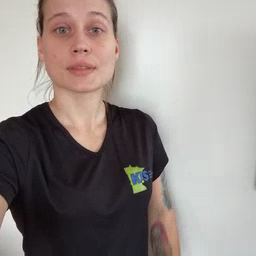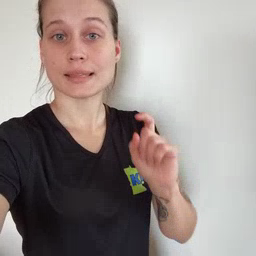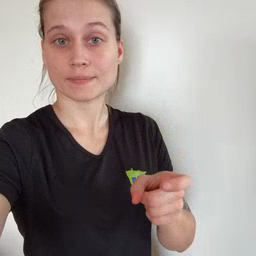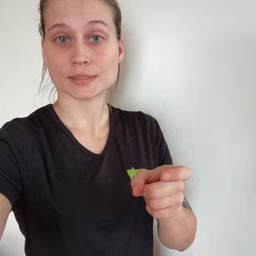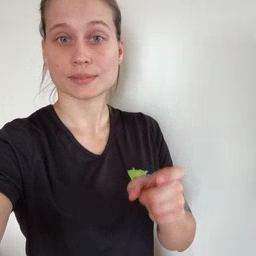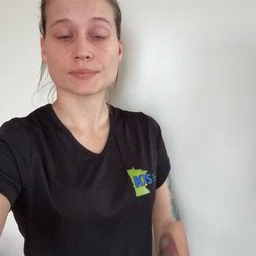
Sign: gift